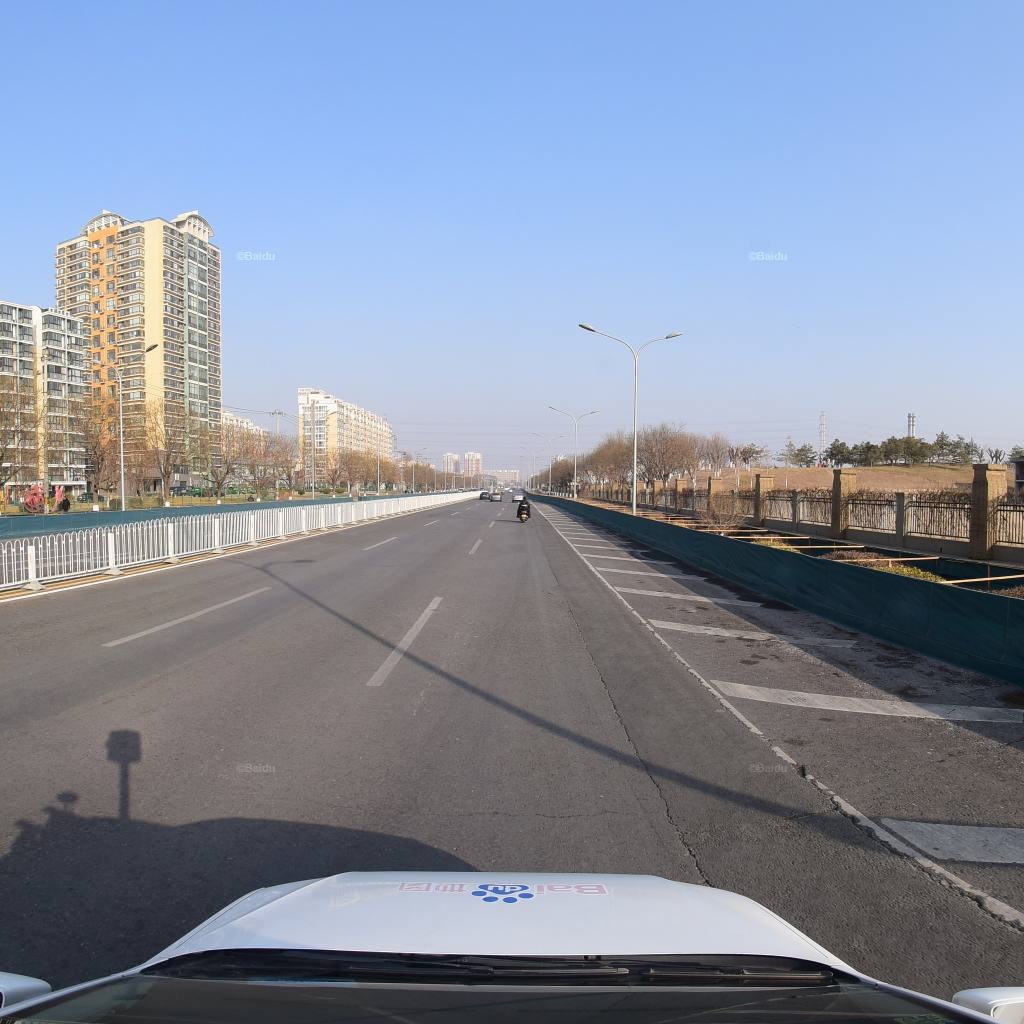
Region: Fengtai
Road damage annotations: pothole, transverse crack, longitudinal crack, longitudinal crack